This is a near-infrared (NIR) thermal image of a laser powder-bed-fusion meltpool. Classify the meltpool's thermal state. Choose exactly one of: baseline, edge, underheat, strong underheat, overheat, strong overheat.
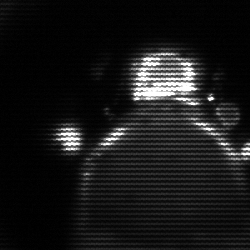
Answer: edge